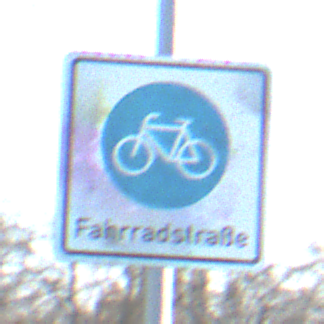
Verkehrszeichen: BeginnFahrradstrasse
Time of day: MorningAfternoon
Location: Outdoor (Nature)
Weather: PartlyCloudy
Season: NotSpecified
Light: Natural